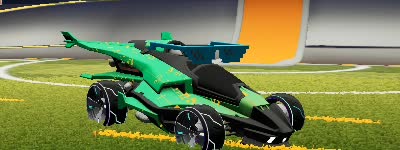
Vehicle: aftershock